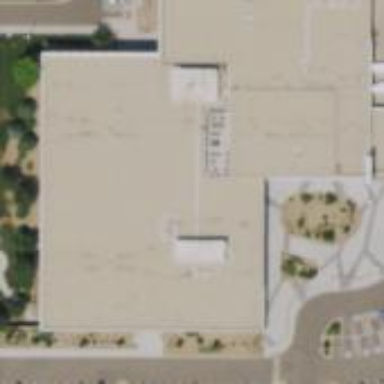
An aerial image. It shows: Civic building.